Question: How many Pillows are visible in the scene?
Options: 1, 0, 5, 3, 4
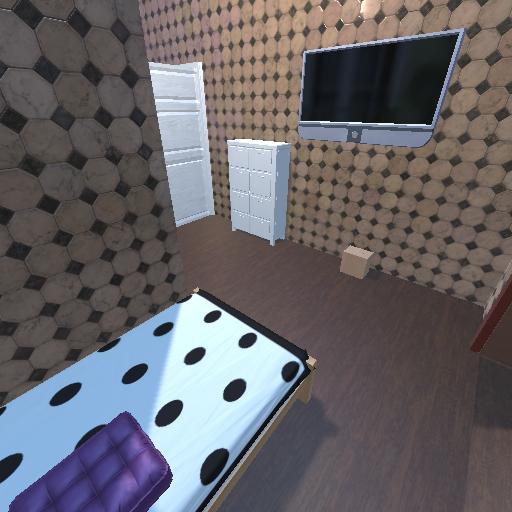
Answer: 1